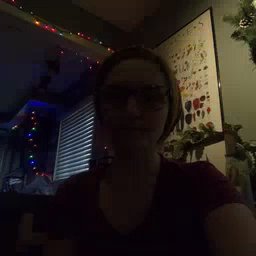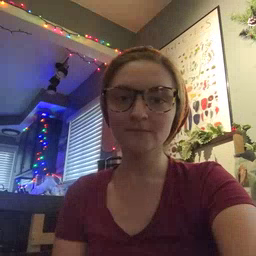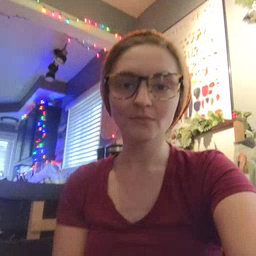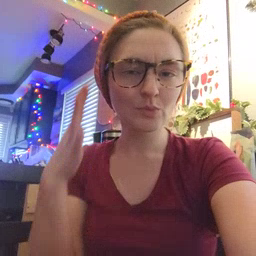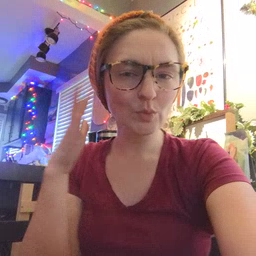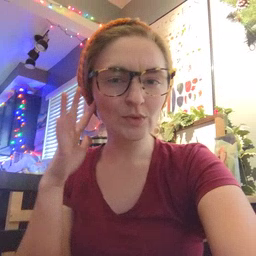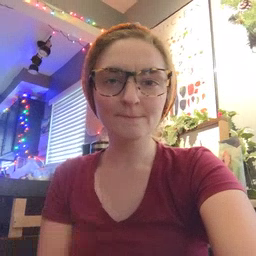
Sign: noisy